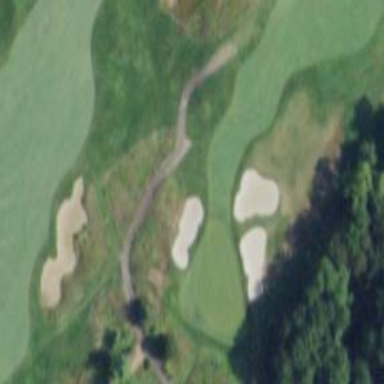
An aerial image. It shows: Path for both road and golf.